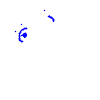
Particle: electron